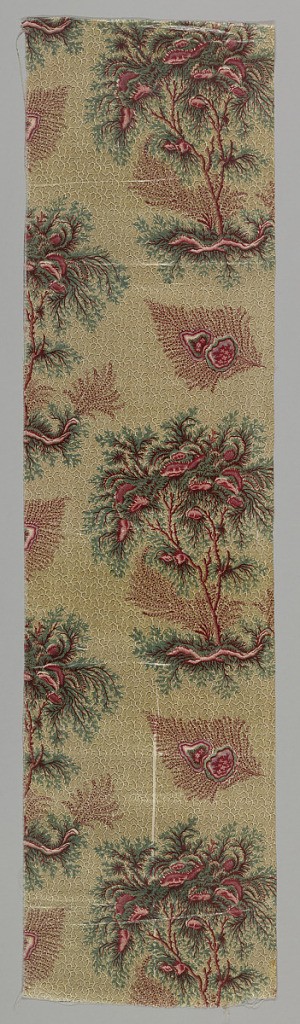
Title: Textile
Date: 19th century
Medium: cotton, glazed Technique: printed by block (relief) and engraved roller on plain weave
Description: Fragment of an allover pattern which would have been a vertical repeat of a feather-like leaf and a large tree on a mound. Alternating vertical repeats offset but with the angle of the leaf form reversed. Pattern predominantly red and green on a background covered with small scale twig or thorn pattern in brown. Straight repeat.